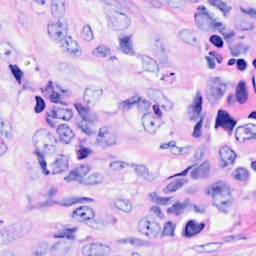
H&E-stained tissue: Breast